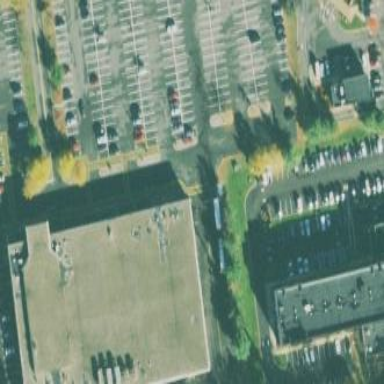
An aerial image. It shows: Supermarket located in building.